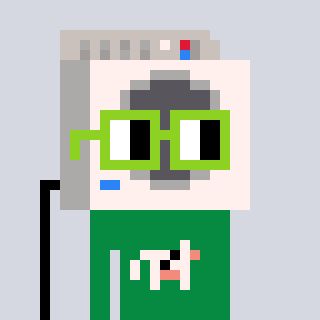
a pixel art character with square light green glasses, a washing machine-shaped head and a green-colored body on a cool background